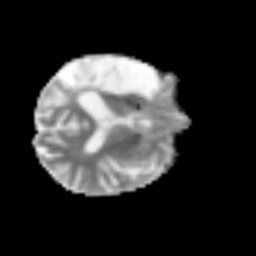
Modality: MD
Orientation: axial
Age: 56
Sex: male
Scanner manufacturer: siemens
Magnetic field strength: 3 T
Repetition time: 3.2 s
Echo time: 0.081 s